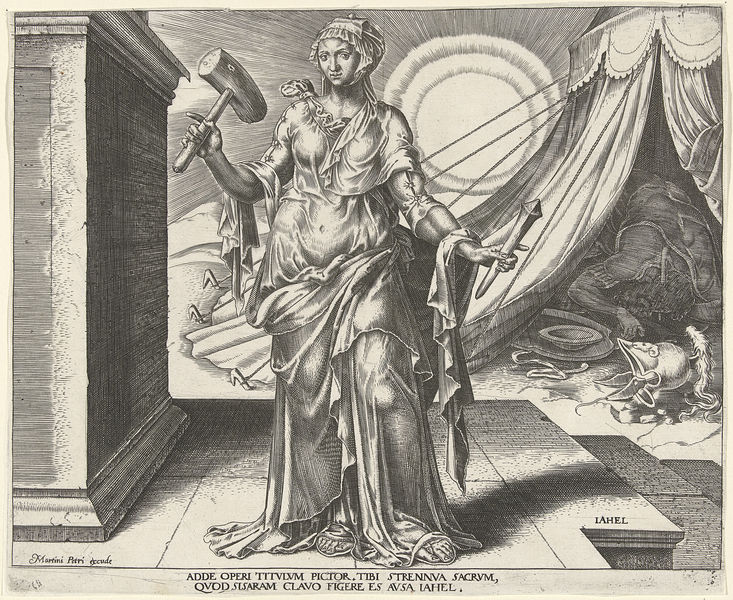
Titel: Jaël
Künstler: Philips Galle
Standort: Amsterdam
Institution: Rijksmuseum
Schlagwörter: mann, frau, kleid, zeichnung, haube, leiche, sockel, stehen, teller, vorhang, sonne, statue, schrift, seile, treppe, weib, stufen, nabel, bauch, bauchnabel, nagel, fugen, schild, radierung, helm, hammer, thor, zelt, sone, stiege, hering, heringe, stralen